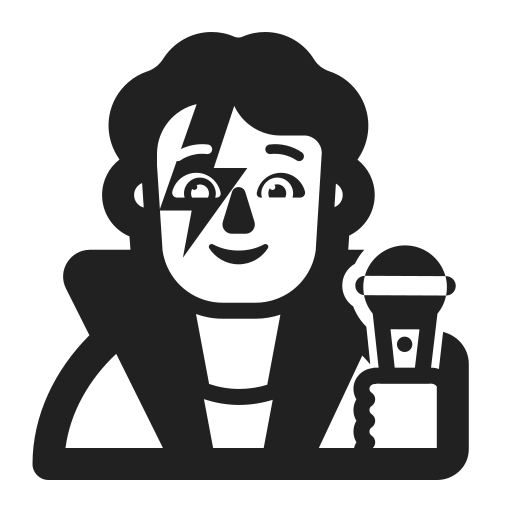
singer high contrast default